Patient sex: M
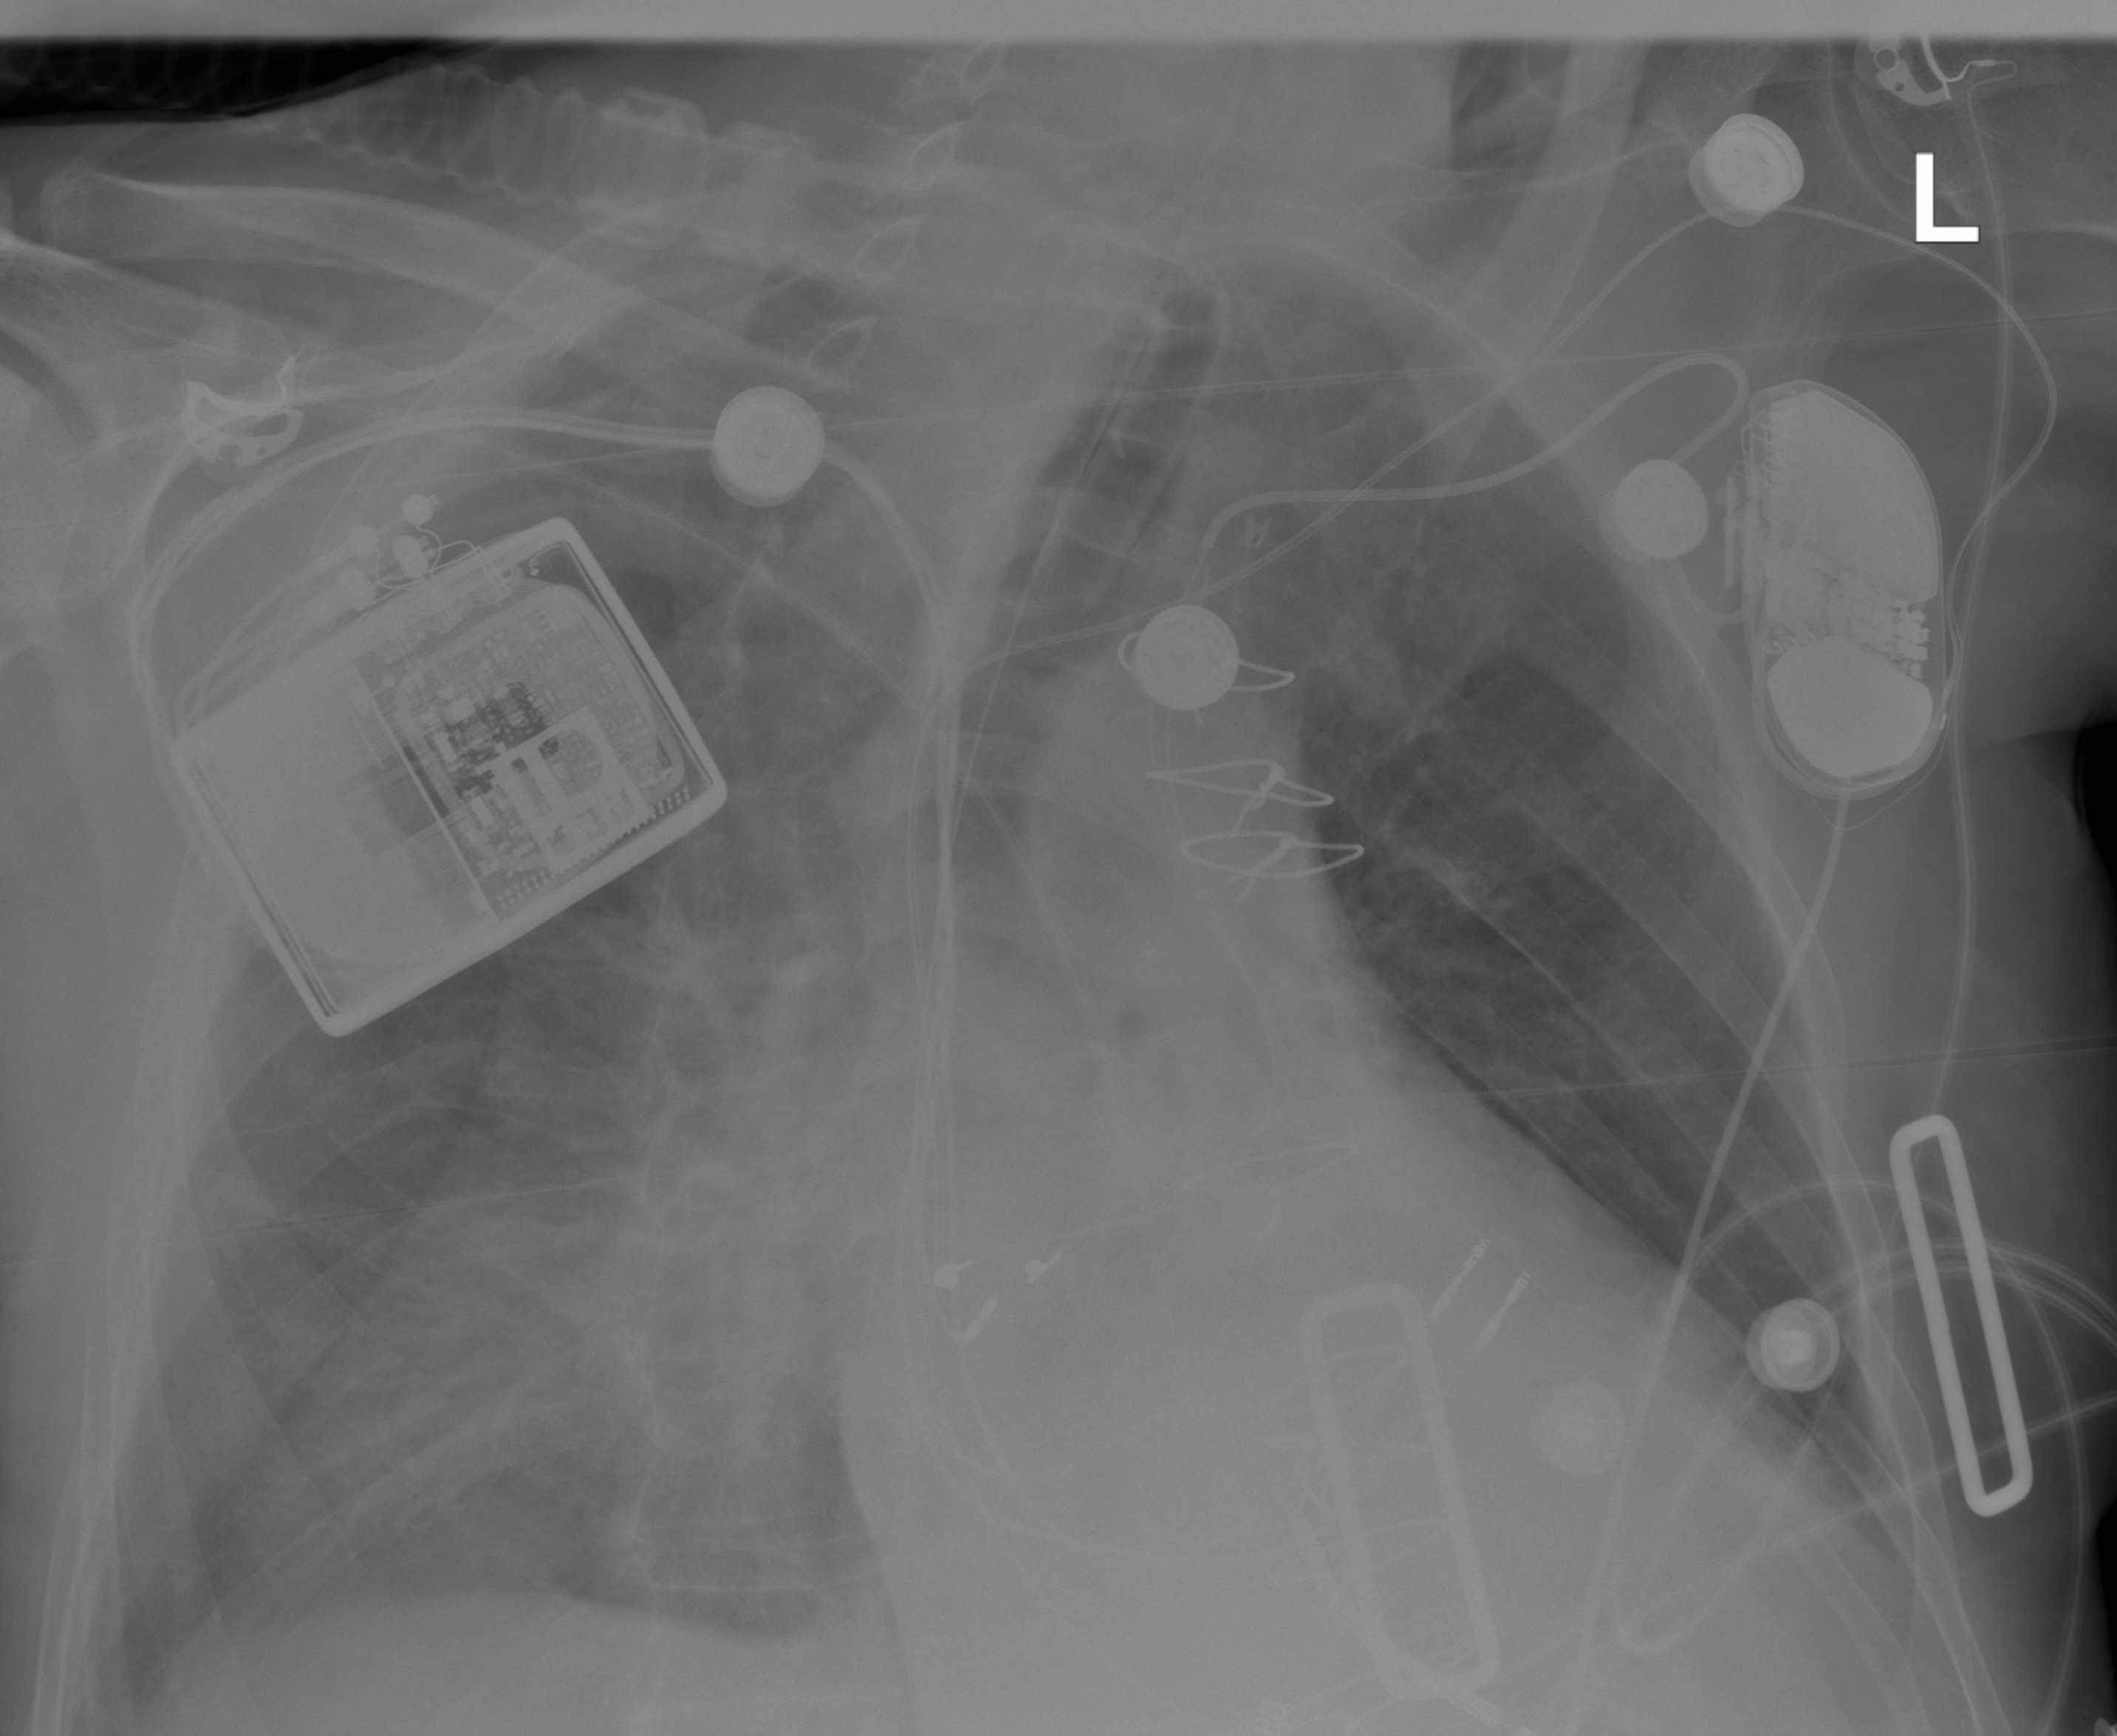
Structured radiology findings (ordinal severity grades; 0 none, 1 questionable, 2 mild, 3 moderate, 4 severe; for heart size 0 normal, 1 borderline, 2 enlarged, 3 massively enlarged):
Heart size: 2
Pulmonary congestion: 2
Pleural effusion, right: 0
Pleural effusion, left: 0
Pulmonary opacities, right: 2
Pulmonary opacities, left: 2
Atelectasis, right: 2
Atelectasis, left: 1